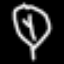
Label: leaf